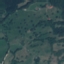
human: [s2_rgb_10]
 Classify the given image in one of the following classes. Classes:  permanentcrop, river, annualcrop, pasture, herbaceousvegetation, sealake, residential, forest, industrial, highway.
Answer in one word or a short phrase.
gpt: Pasture